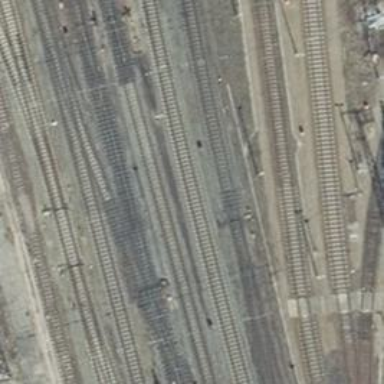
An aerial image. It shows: Railway switch with the turnout on the right side.